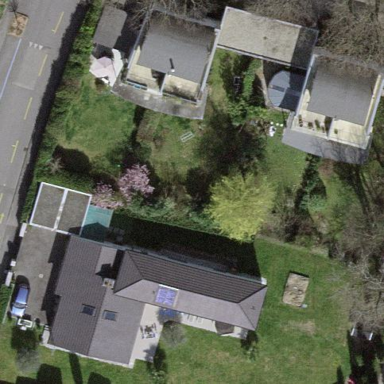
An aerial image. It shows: Garden surrounded by fence.